Question: I am new to JavaFX and I am trying to display a rational number.
For example for the number 5/7 I want the program to show the following:

Here is the code I've tried to use in order to get the result (but it shows nothing but a blank white pane):
'''
import javafx.application.Application;
import javafx.scene.Group;
import javafx.scene.Scene;
import javafx.scene.canvas.Canvas;
import javafx.scene.canvas.GraphicsContext;
import javafx.scene.layout.VBox;
import javafx.scene.text.Font;
import javafx.scene.text.FontWeight;
import javafx.stage.Stage;
public class Main extends Application {
Font fontLarge = Font.font("Droid Sans", FontWeight.BOLD, 15);
Font fontSmall = Font.font("Droid Sans", FontWeight.BOLD, 10);
@Override
public void start(Stage stage) {
Group root = new Group();
Scene scene = new Scene(root, 200, 200);
root.getChildren().add(getBoxOfRationalNumber("5", "7"));
scene.setRoot(root);
stage.setScene(scene);
stage.show();
}
public VBox getBoxOfRationalNumber(String theNum, String theDenom) {
VBox vb = new VBox();
final Canvas num = new Canvas();
final Canvas denom = new Canvas();
final Canvas line = new Canvas();
GraphicsContext gNum = num.getGraphicsContext2D();
GraphicsContext gDenom = denom.getGraphicsContext2D();
GraphicsContext gLine = line.getGraphicsContext2D();
gLine.setFont(fontLarge);
gNum.setFont(fontLarge);
gDenom.setFont(fontLarge);
gLine.fillText("______", 0, 0);
gNum.fillText(theNum, 0, 0);
gDenom.fillText(theDenom, 0, 0);
vb.getChildren().add(num);
vb.getChildren().add(line);
vb.getChildren().add(denom);
return vb;
}
public static void main(String[] args) {
launch(args);
}
}
'''
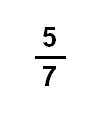
Answer: Although, you could use a canvas for this, I advise to not try to solve this problem with a canvas. In your case, using only scene graph nodes rather than canvas is most likely a more appropriate solution to your problem.
Here is a sample solution using scene graph nodes.

'''
import javafx.application.Application;
import javafx.geometry.Insets;
import javafx.geometry.Pos;
import javafx.scene.Scene;
import javafx.scene.layout.VBox;
import javafx.scene.shape.Line;
import javafx.scene.text.Text;
import javafx.scene.text.TextFlow;
import javafx.stage.Stage;
public class FractionDisplay extends Application {
private class Fraction extends VBox {
private double offset;
public Fraction(int numerator, int denominator) {
init(numerator + "", denominator + "");
}
public Fraction(String numerator, String denominator) {
init(numerator, denominator);
}
private void init(String numerator, String denominator) {
setAlignment(Pos.CENTER);
Text numeratorText = new Text(numerator);
Text denominatorText = new Text(denominator);
offset = numeratorText.getBaselineOffset() * 1.5;
double dividerWidth =
Math.max(
numeratorText.getLayoutBounds().getWidth(),
denominatorText.getLayoutBounds().getWidth()
) + 6;
Line divider = new Line(0, 1, dividerWidth, 1);
divider.setStrokeWidth(2);
getChildren().addAll(
numeratorText,
divider,
denominatorText
);
}
public double getBaselineOffset() {
return offset;
}
}
@Override
public void start(Stage stage) {
TextFlow flow = new TextFlow(
new Text("In mathematics, the infinite series "),
new Fraction(1, 2),
new Text(" - "),
new Fraction(1, 4),
new Text(" + "),
new Fraction(1, 8),
new Text(" - "),
new Fraction(1, 16),
new Text(" . . . "),
new Text(" is a simple example of an alternating series that converges absolutely.")
);
flow.setPadding(new Insets(5));
Scene scene = new Scene(flow, 300, 100);
stage.setScene(scene);
stage.show();
}
public static void main(String[] args) {
launch(args);
}
}
'''
Of course, the above is a pretty simplistic and incomplete solution to a general issue of typesetting math. If you need sophisticated mathematics typesetting, you could use something like <URL>.